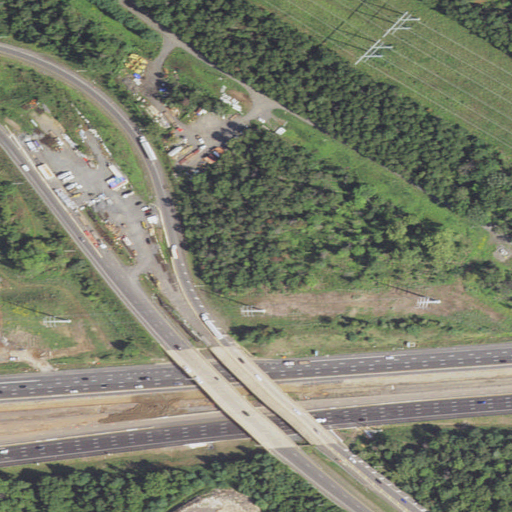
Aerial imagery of mountain in Virginia named Stuarts Hill containing medium intensity development, low intensity development, open development, evergreen forest, mixed forest, high intensity development, grassland, deciduous forest, shrub, woody wetlands, and barren land